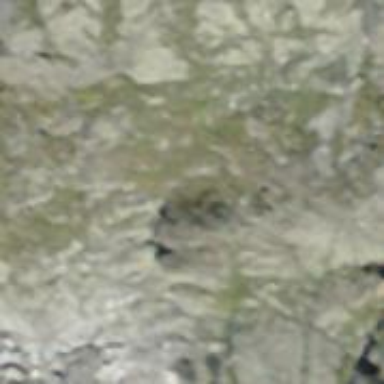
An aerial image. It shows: Natural cliff.